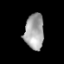
Tissue: lung
Cell type: Epithelial cells
Senescence score: 0.2172
Nuclear area (px): 675
Mean DAPI intensity: 164.578